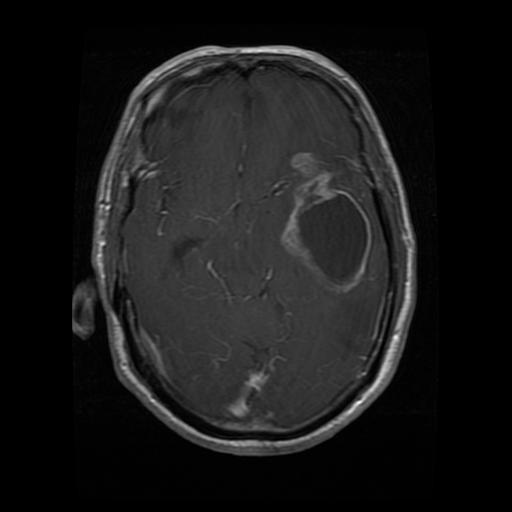
Label: glioma